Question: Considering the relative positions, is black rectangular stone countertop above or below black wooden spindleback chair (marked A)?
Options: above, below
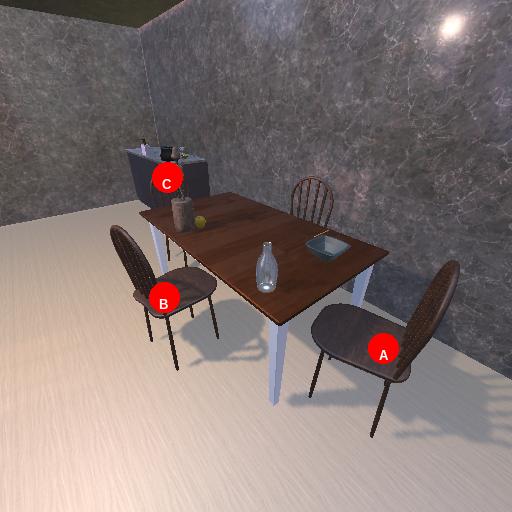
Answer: above